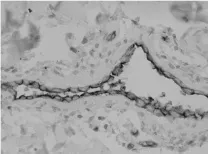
Endothelial cells of the proliferative vessels expressed. CD31.
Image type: pathology (immunostaining)